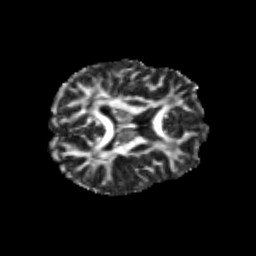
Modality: FA
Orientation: axial
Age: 23
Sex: male
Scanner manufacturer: siemens
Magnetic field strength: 3 T
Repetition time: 3.5 s
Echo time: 0.113 s